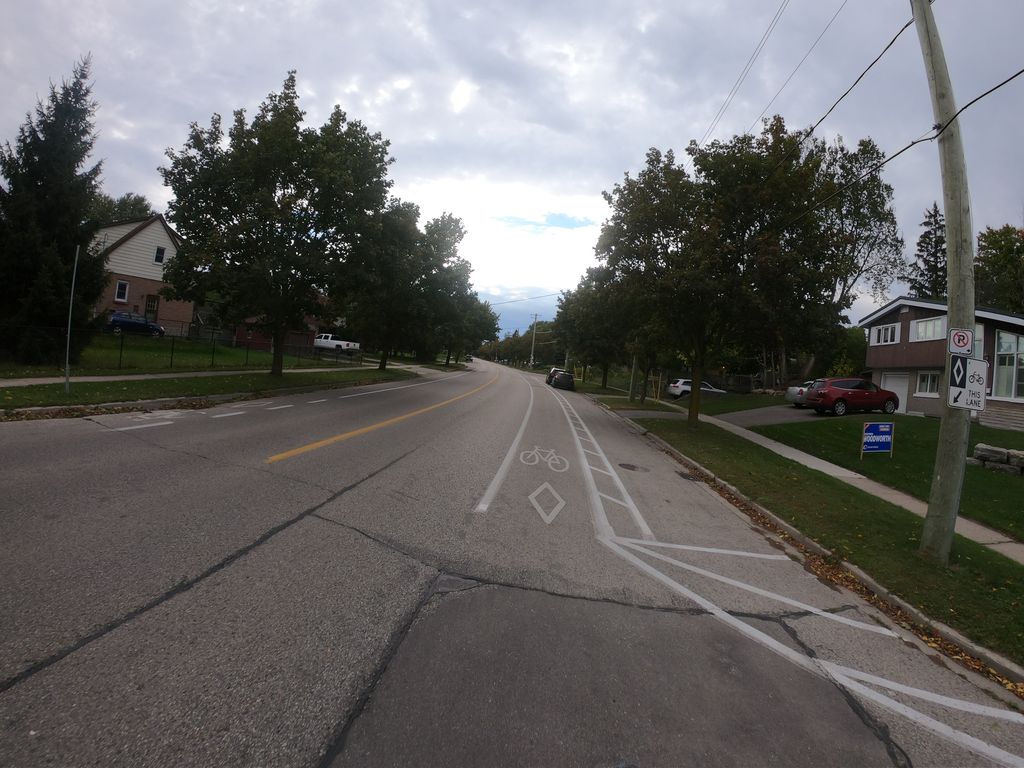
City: kitchener-waterloo